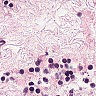
Metastatic tissue present: no